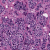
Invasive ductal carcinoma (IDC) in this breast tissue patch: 0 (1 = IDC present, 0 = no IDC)